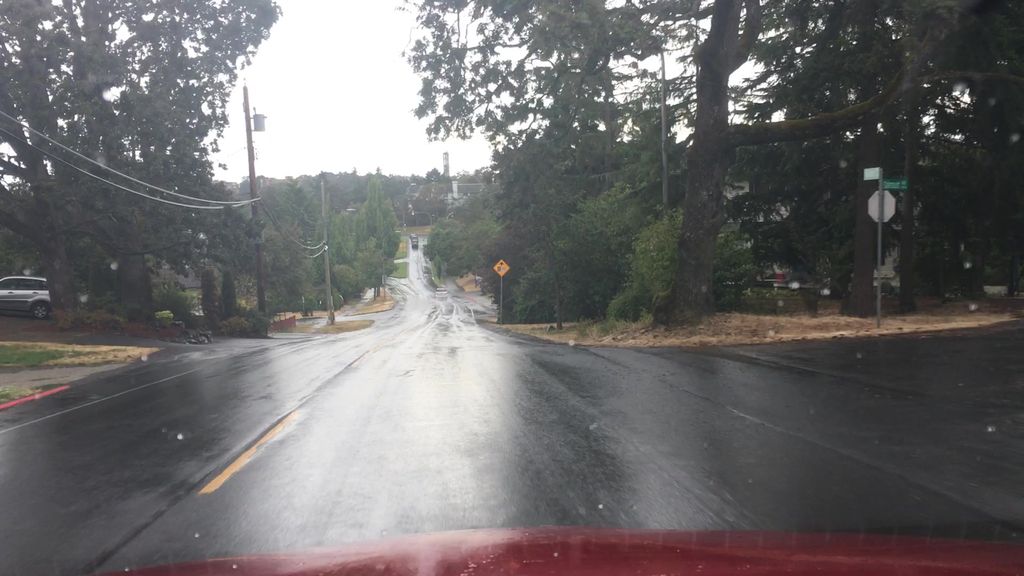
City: victoria